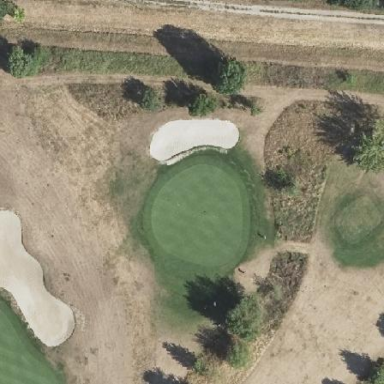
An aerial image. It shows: Golf green.